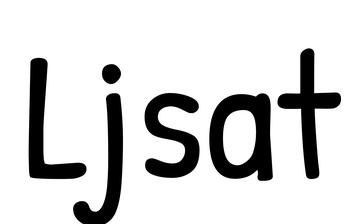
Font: PatrickHand-Regular